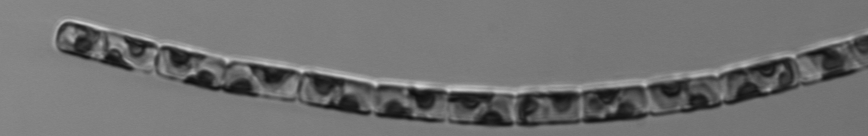
Label: Guinardia_delicatula